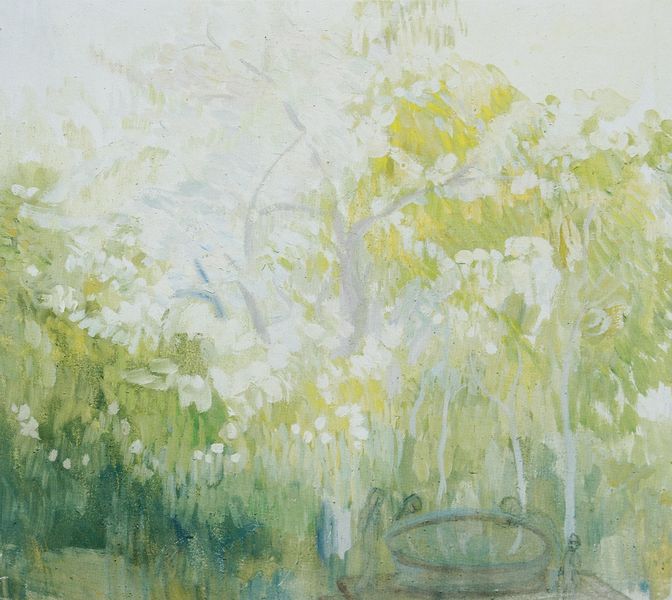
Titel: Blühender Garten in Bachtschisaraj
Künstler: Pawel Kusnezow
Standort: Moskau
Institution: Tretjakow-Galerie
Schlagwörter: baum, blau, blätter, dunkel, gemälde, himmel, mann, schatten, wasser, weiß, aquarell, bäume, frauen, gelb, grün, impressionismus, landschaft, teich, blume, blumen, frau, glas, grau, hell, licht, pastell, gras, rasen, wiese, malerei, gläser, mensch, öl, ast, birke, natur, schilf, spiegelung, pastos, sommertag, sonne, figur, pflanze, pflanzen, zart, brunnen, oval, bassin, garten, abstrakt, sonnenlicht, farbe, lila, wasserfarbe, figuren, duktus, impressionistisch, monet, tiefe, blumenwiese, frühling, abstraktion, karaffe, expressiv, männchen, sonnen, nach 1960, glasgefäss, impressionen, fontänen, pastelltöne, grauweiß, imprtessionismus, pastis